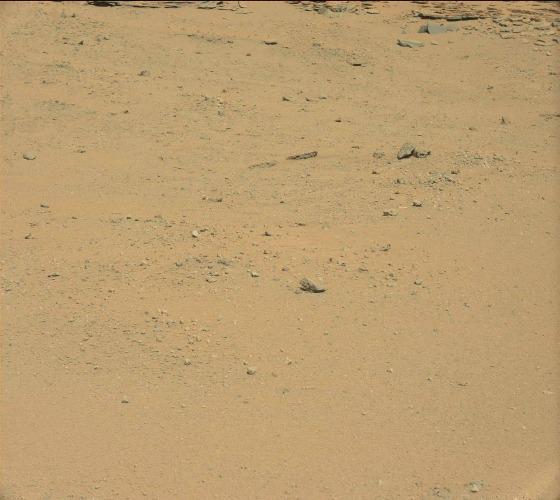
Terrain classes present: Bedrock, Gravel / Sand / Soil, Rock